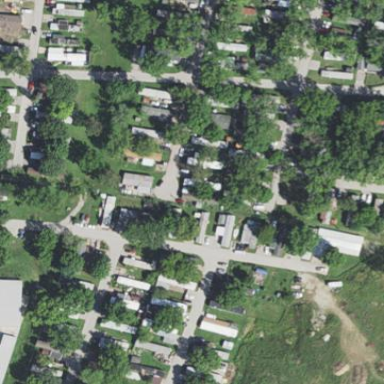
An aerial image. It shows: Residential area within neighborhood.